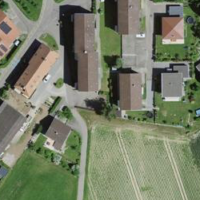
EUNIS habitat code: 55
Species observed at this site:
Juglans regia